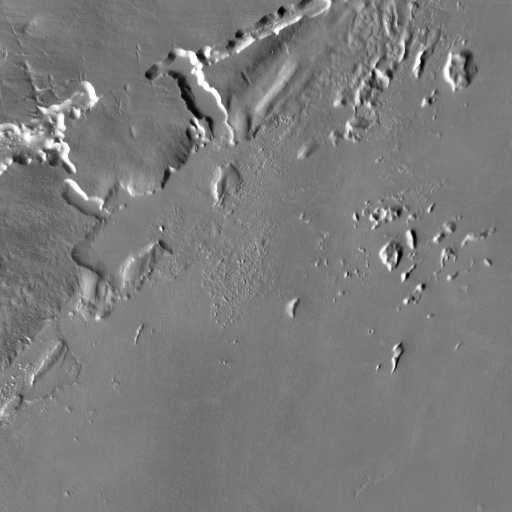
Crater classes present: Background, Other, Buried